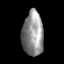
Tissue: prostate
Cell type: T cells
Senescence score: 0.3355
Nuclear area (px): 911
Mean DAPI intensity: 144.818